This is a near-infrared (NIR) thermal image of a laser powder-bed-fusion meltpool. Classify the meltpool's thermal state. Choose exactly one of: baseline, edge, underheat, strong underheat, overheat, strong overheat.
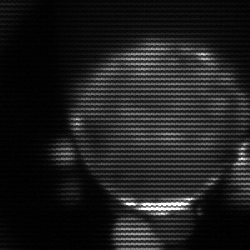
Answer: edge